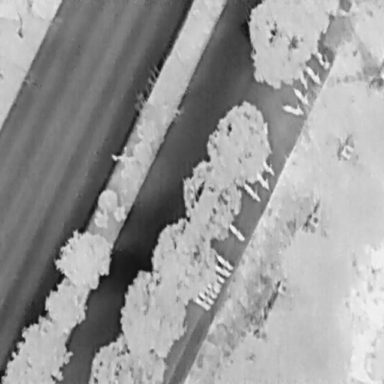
There are 16 Bicycles in the infrared image.